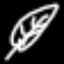
Label: leaf